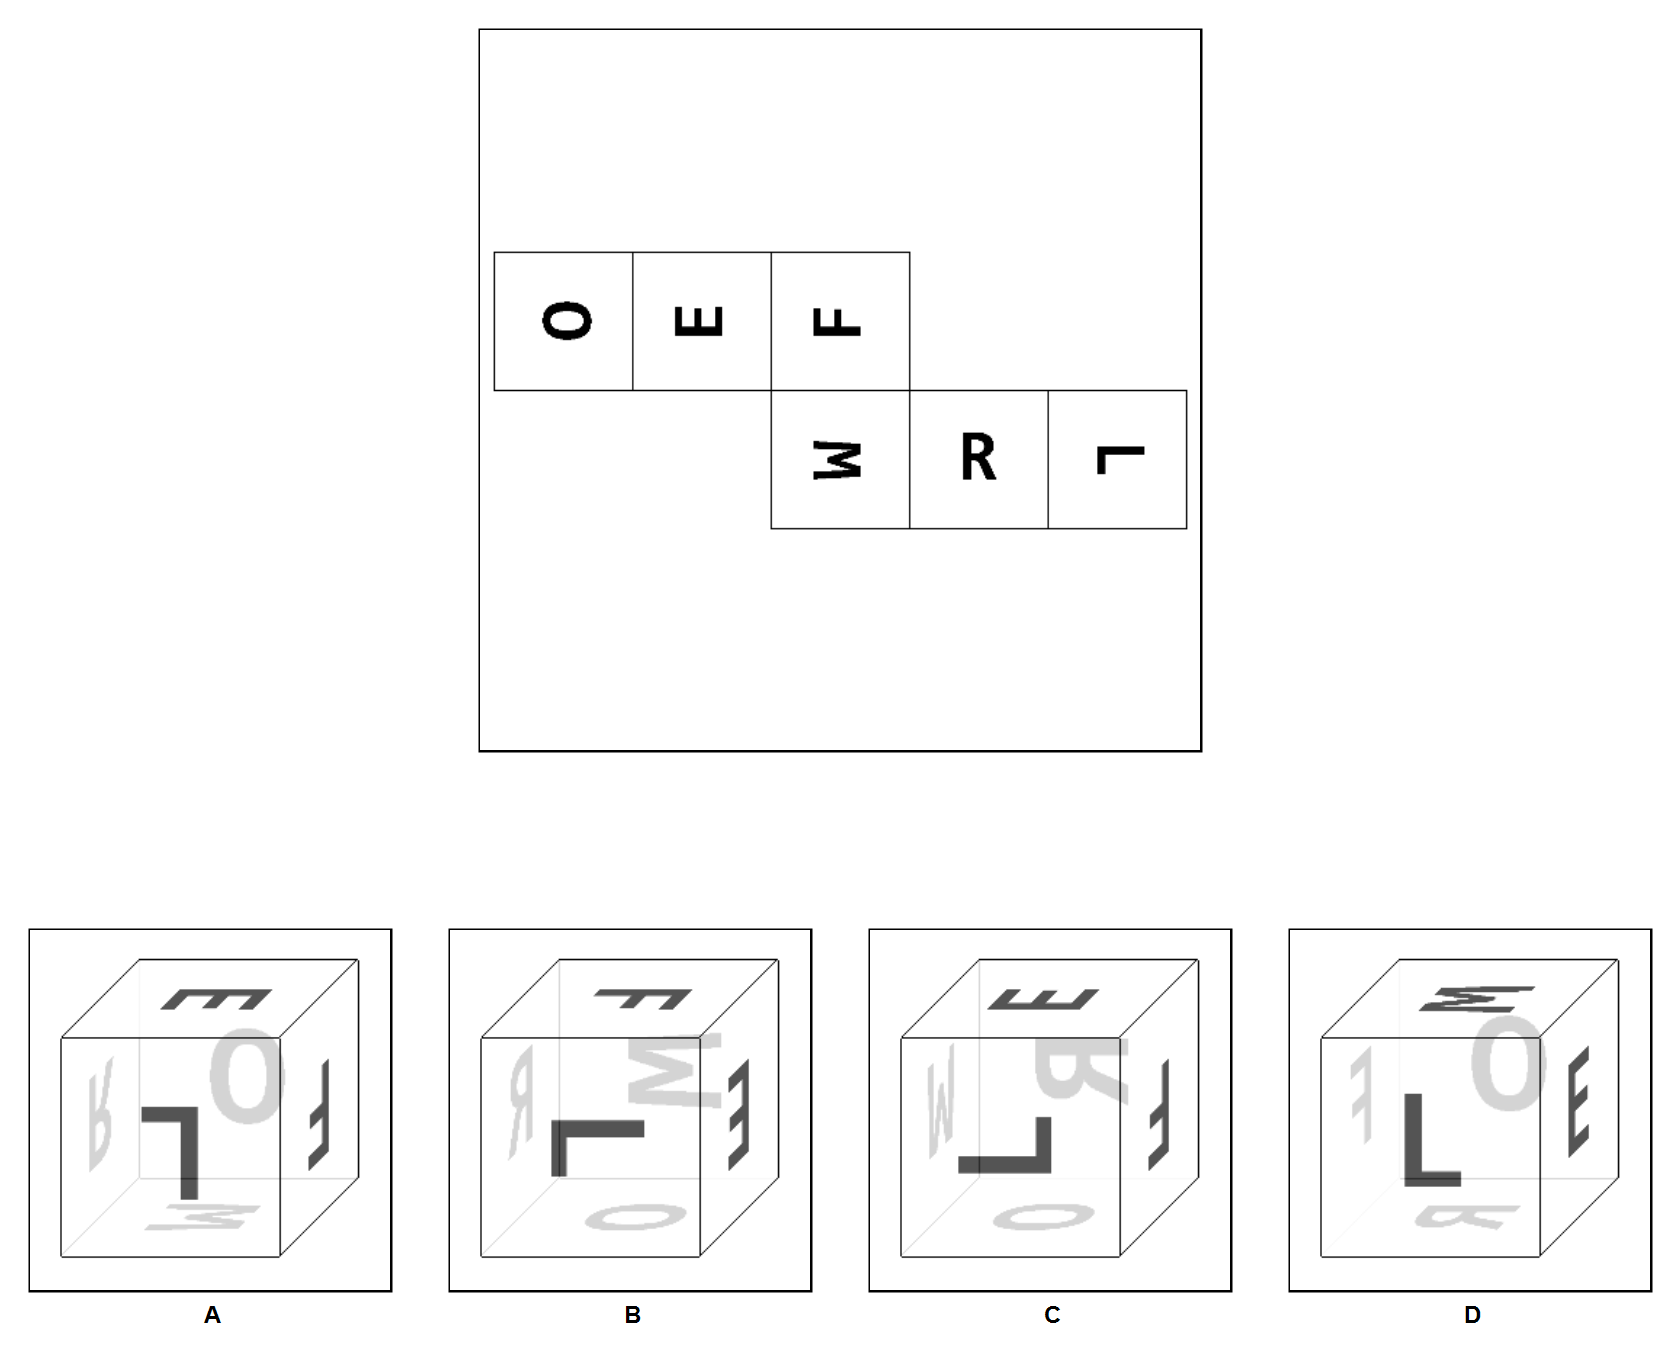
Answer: B